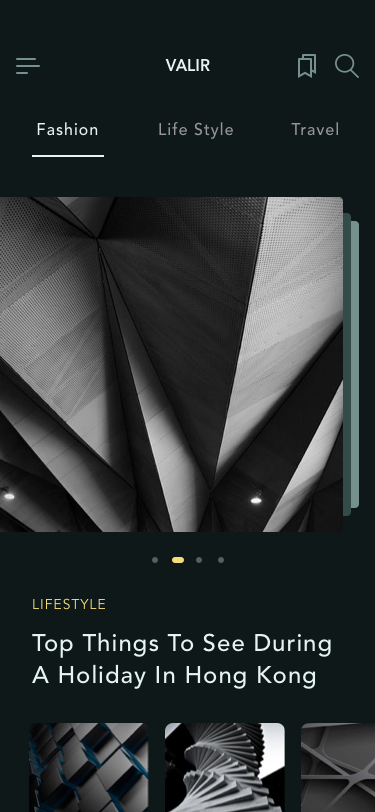
Text in this UI design:
Lifestyle
Top Things To See During A Holiday In Hong Kong
Fashion
Life Style
Travel